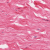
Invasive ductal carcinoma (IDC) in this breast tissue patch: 0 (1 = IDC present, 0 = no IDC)